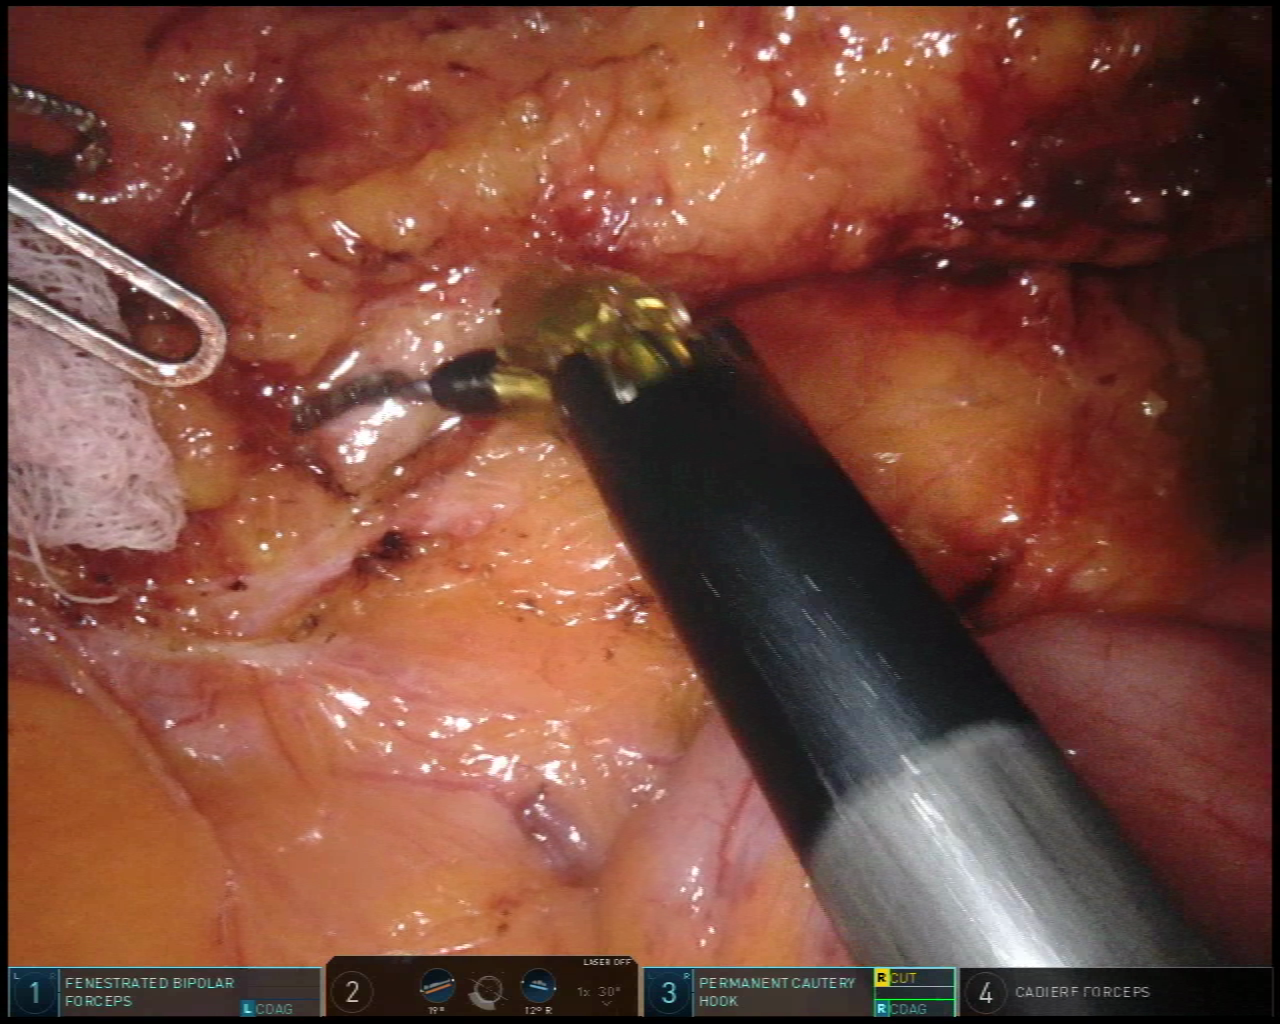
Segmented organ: inferior_mesenteric_artery
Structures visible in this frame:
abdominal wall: no
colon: no
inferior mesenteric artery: yes
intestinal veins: no
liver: no
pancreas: no
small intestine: yes
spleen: no
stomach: no
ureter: no
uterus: no
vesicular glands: no